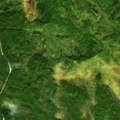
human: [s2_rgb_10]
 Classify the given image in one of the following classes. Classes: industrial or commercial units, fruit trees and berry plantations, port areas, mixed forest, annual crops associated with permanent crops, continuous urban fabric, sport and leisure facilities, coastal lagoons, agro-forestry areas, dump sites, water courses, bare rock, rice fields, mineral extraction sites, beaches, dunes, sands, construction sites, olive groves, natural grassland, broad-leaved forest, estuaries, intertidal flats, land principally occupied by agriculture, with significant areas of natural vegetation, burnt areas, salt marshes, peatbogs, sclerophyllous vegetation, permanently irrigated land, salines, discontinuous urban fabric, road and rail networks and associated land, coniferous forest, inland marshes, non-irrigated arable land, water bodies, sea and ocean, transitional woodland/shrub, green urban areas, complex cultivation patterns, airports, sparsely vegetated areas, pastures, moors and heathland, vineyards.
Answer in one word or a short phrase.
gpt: coniferous forest, mixed forest, transitional woodland/shrub